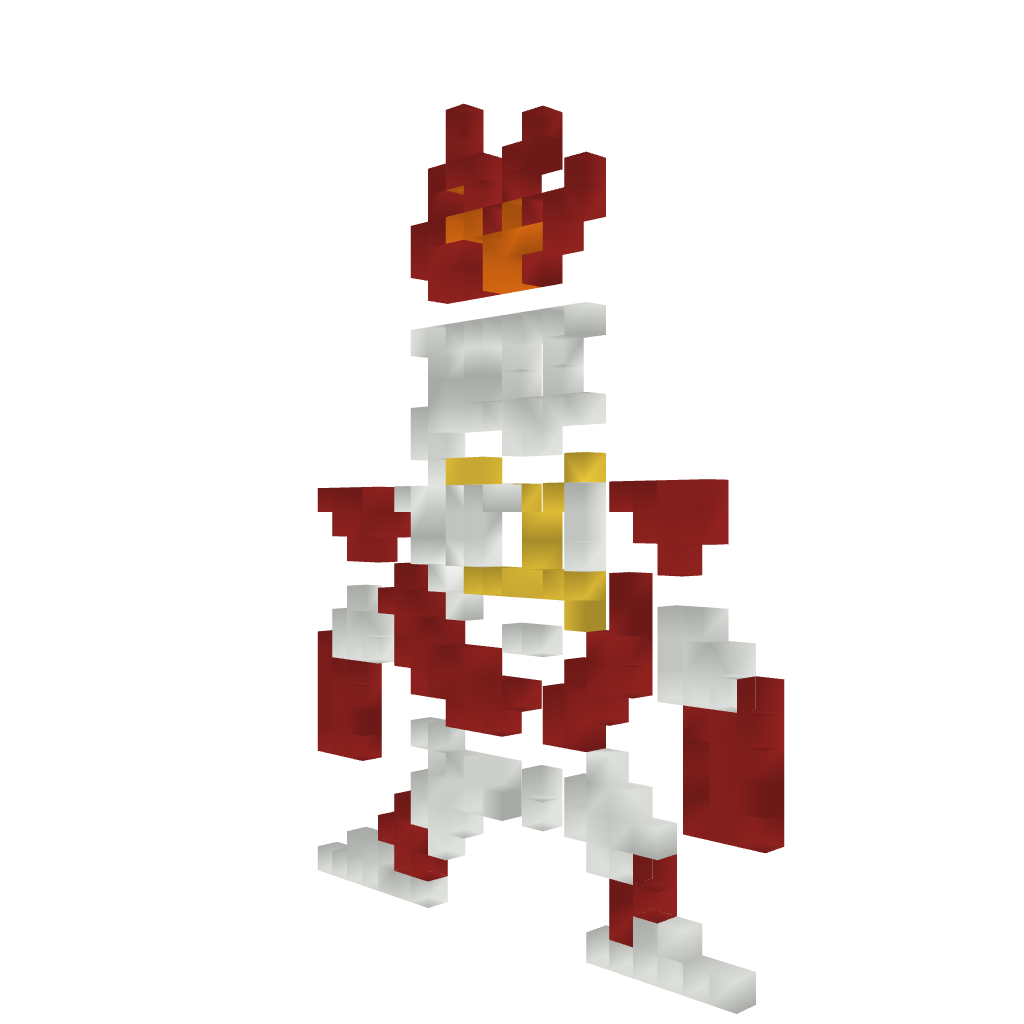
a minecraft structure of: Fireman (ErnieCIII)